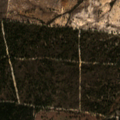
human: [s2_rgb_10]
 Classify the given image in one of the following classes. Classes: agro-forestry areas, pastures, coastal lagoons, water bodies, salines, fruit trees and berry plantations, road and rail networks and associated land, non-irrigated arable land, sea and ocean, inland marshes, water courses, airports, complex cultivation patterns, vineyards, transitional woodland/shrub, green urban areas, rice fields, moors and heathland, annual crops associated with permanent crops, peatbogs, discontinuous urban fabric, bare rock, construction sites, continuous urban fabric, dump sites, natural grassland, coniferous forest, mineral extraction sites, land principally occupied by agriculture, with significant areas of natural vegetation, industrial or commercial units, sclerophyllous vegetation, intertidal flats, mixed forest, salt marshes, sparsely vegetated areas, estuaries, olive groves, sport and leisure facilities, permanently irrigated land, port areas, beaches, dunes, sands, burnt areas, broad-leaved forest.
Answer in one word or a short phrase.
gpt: broad-leaved forest, mixed forest, transitional woodland/shrub